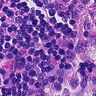
Metastatic tissue present: no